Question: I am facing a fatal error when trying to simulate in ModelSim a design that instantiates a RAM IP for the target device MACHXO3L from Lattice Semiconductor. I have compiled their libraries to use in ModelSim, but the simulations always stop due to the following fatal error:
'''
# ** Fatal: (vsim-3483) Delay in signal assignment is not ascending.
# Time: 20 ns Iteration: 1 Process: /fft_tb/fft_i/RAM_i1/RAM_0_0_0/P107 File: C:/lscc/diamond/3.11_x64/cae_library/simulation/script/../vhdl/machxo3l/src/MACHXO3L_MISC.vhd Line: 541
# Fatal error in Process P107 at C:/lscc/diamond/3.11_x64/cae_library/simulation/script/../vhdl/machxo3l/src/MACHXO3L_MISC.vhd line 541
'''
ModelSim Fatal Error:

Any ideas? It seems that the problem is the Lattice library MACHXO3L_MISC.vhd line 541
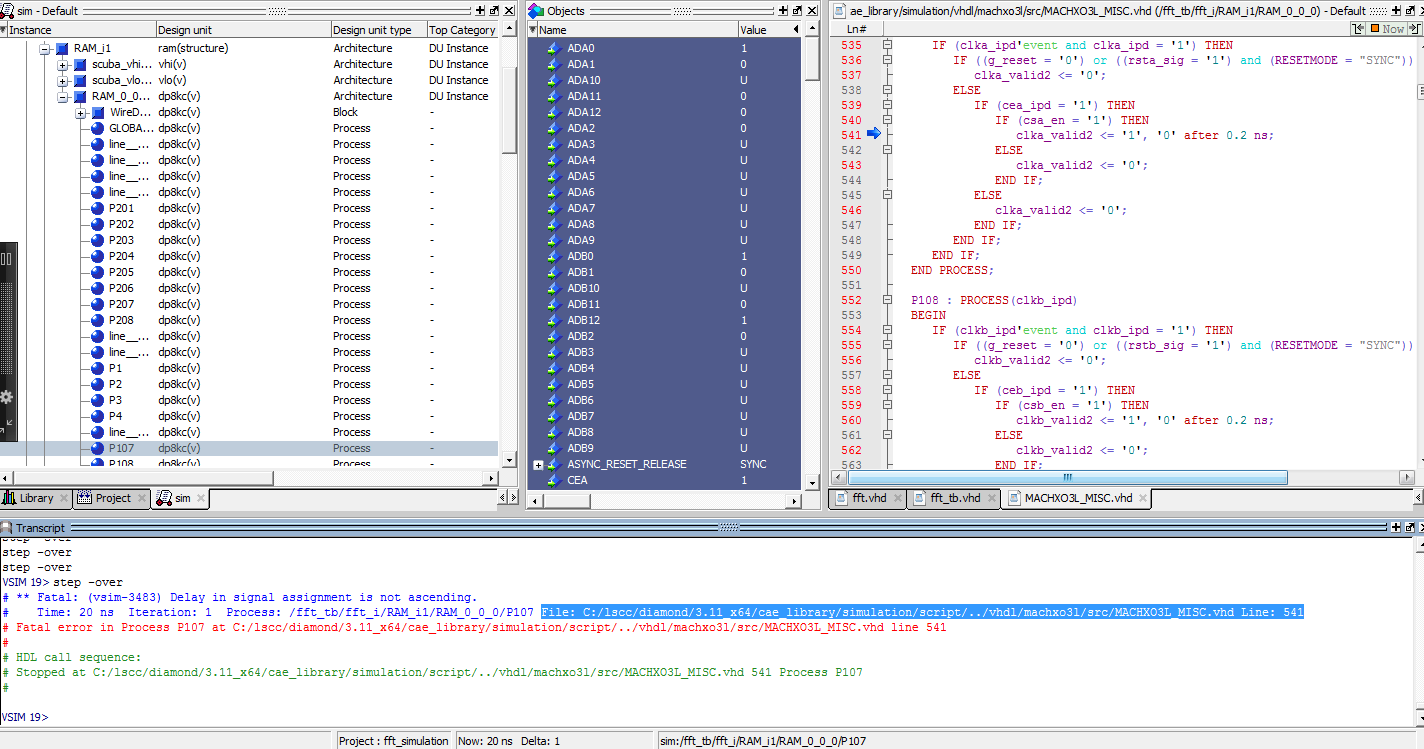
Answer: As correctly suggested by @user1155120, the problem is solved by changing the simulation time resolution. I changed it to picoseconds by modifying the modelsim.ini file. The parameter to be modified is:
'''
; Set SystemC default time unit.
; Set to fs, ps, ns, us, ms, or sec with optional
; prefix of 1, 10, or 100. The default is 1 ns.
; The ScTimeUnit value is honored if it is coarser than Resolution.
; If ScTimeUnit is finer than Resolution, it is set to the value
; of Resolution. For example, if Resolution is 100ps and ScTimeUnit is ns,
; then the default time unit will be 1 ns. However if Resolution
; is 10 ns and ScTimeUnit is ns, then the default time unit will be 10 ns.
ScTimeUnit = ps
'''
You may also want or need to change the same parameter in the .mpf file, in your project folder.
If that doesn't change the simulation resolution you can implicitly do it in the vsim command:
'''
vsim work.<your_test_bench> -t ps
'''